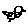
Label: bird